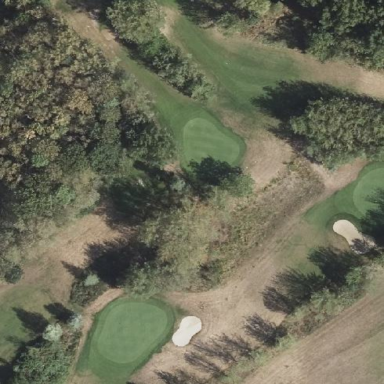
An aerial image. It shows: Rough area in golf course.